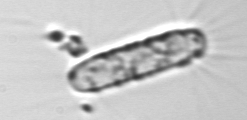
Label: Corethron_hystrix